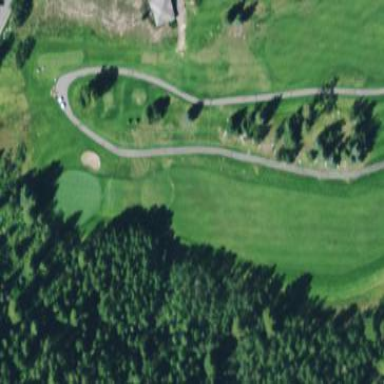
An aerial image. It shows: Golf fairway surrounded by grass.